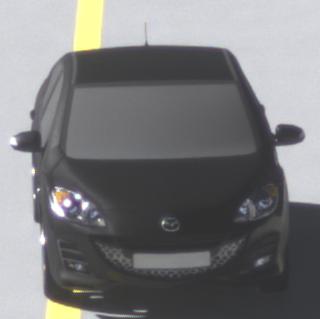
Make: Mazda
Model: 3 1.6
Detailed model: 3 (BL)
Model produced from: 2009/05
Model produced until: 2010/12
Doors: 5
Color: black
Road condition: dry road
Daytime: morning or afternoon
Contrast: high contrast